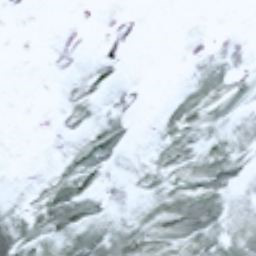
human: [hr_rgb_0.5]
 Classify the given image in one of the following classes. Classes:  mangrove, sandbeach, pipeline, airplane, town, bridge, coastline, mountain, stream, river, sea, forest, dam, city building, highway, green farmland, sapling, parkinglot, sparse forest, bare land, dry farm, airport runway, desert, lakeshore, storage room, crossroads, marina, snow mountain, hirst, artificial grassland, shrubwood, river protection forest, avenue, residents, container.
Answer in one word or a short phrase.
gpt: snow mountain